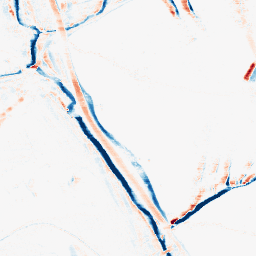
Category: morphological
Decomposition family: morphological_rect
Decomposition parameters: operation: average
width: 10
height: 3
Upsampling method: cubic_catmull_rom
Upsampling parameters: scale: 8
Upsampling scale: 8